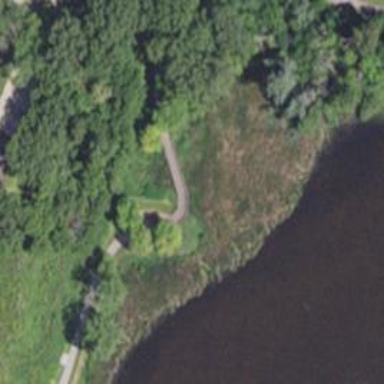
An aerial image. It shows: Path on bridge.